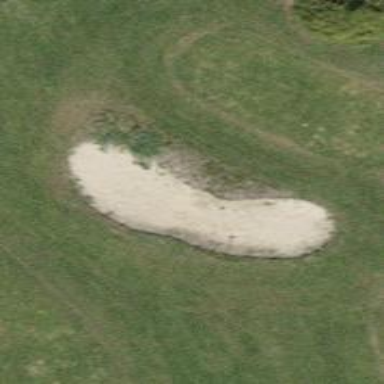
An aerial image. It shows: Sand bunker on golf course.